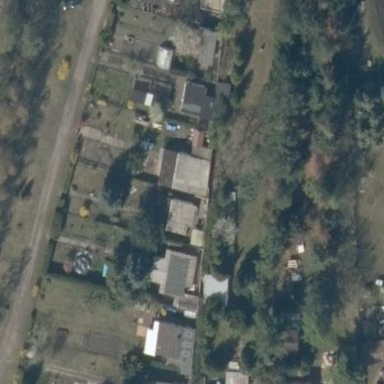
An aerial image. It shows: Area designated for allotments.